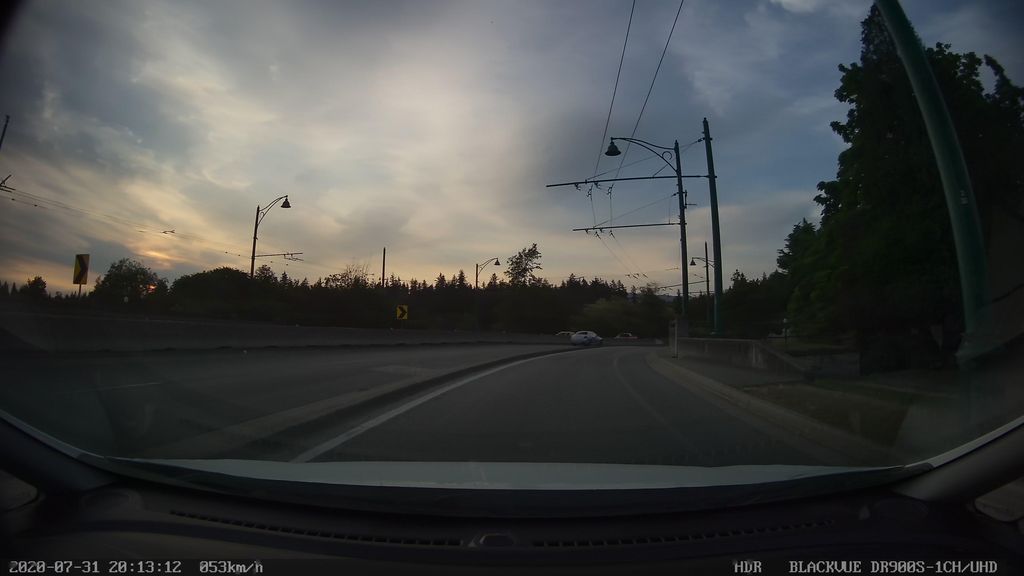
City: vancouver